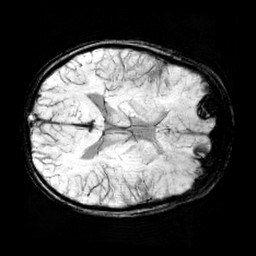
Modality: minIP
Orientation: axial
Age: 9
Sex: male
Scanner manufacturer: siemens
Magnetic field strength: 3 T
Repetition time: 0.027 s
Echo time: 0.02 s